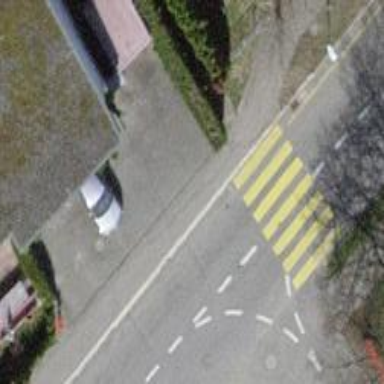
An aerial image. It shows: Sidewalk along the footway.